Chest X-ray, PA view. Patient: 61 years old, sex M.
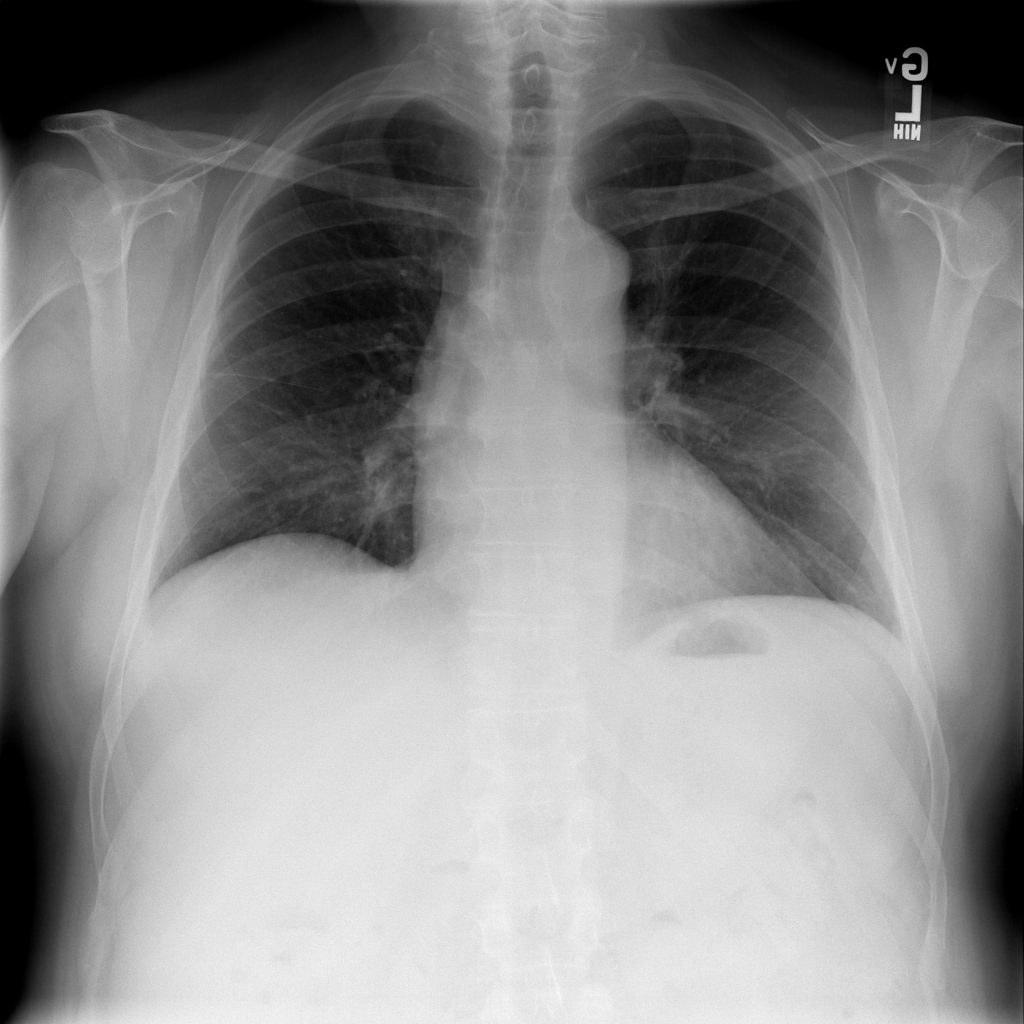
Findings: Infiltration